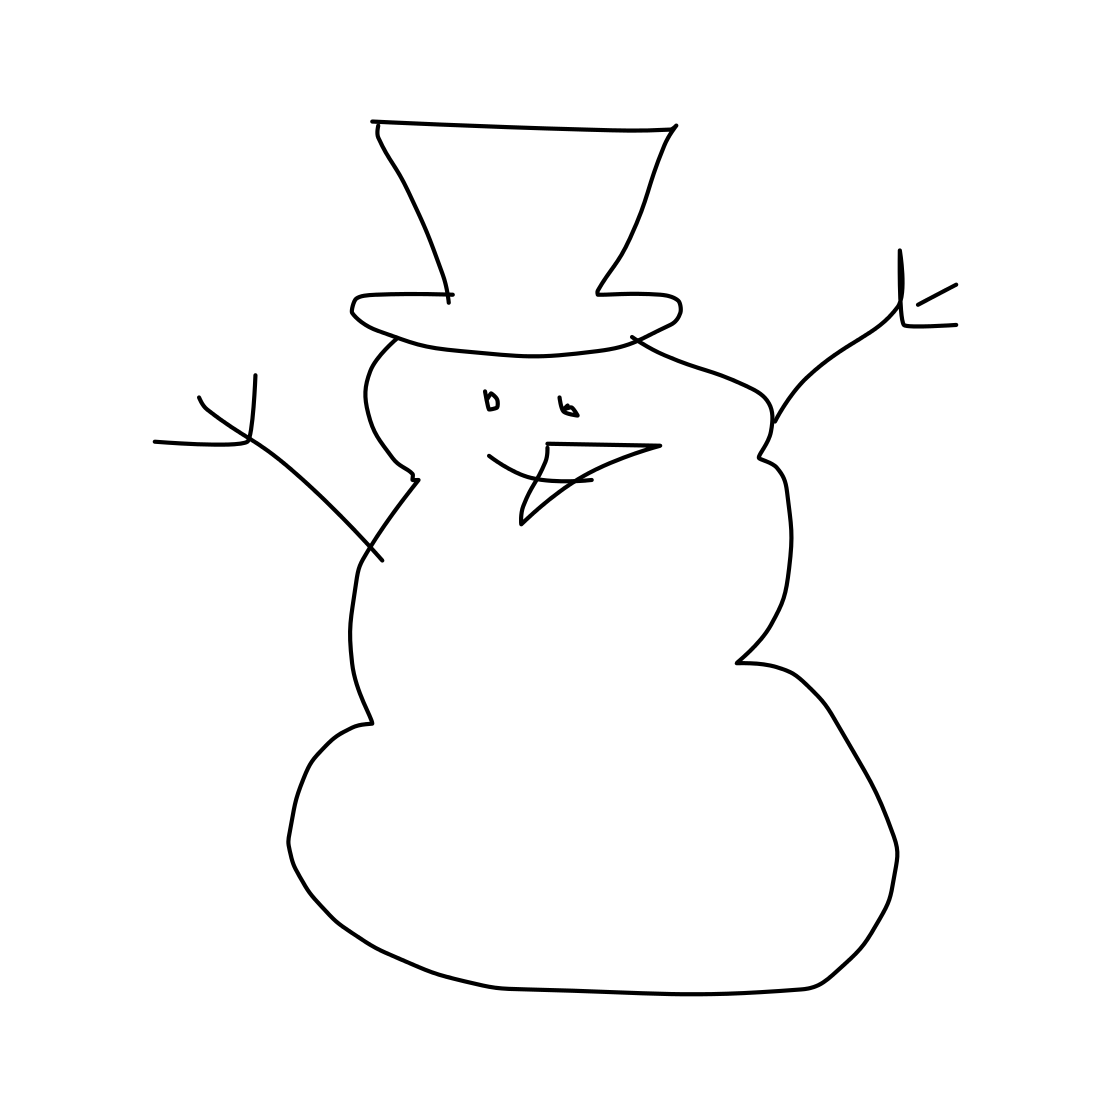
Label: snowman